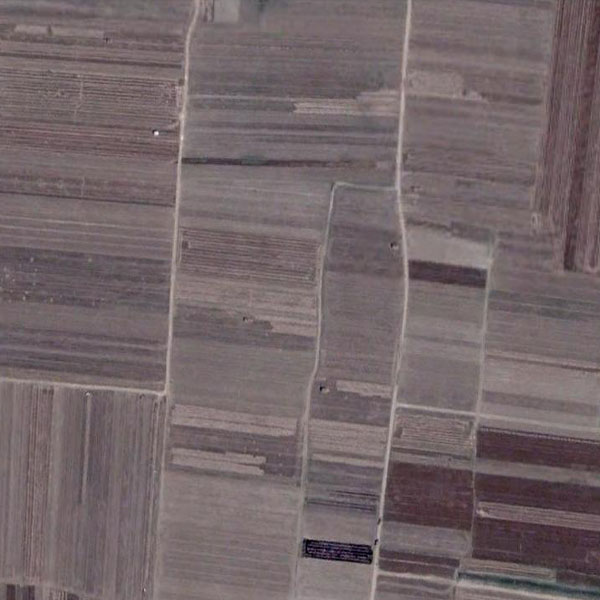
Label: Farmland